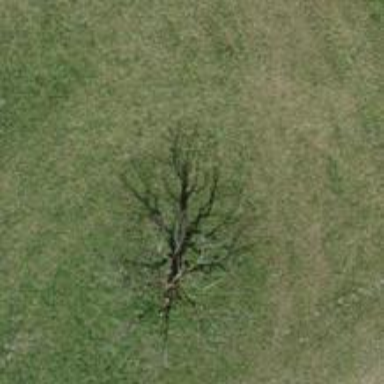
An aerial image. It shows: Single tag "natural: tree."